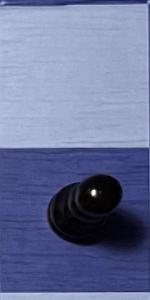
Label: Pawn_Black